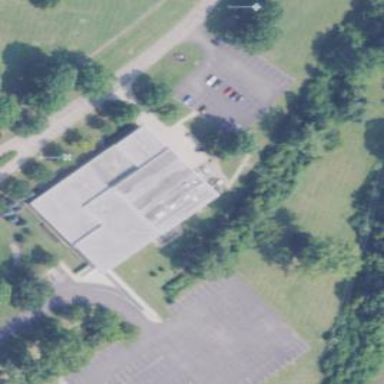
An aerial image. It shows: School building.